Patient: sex M, age 65
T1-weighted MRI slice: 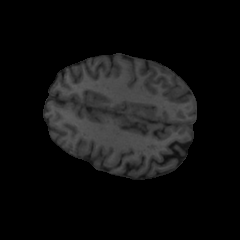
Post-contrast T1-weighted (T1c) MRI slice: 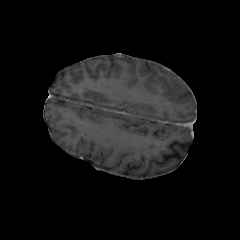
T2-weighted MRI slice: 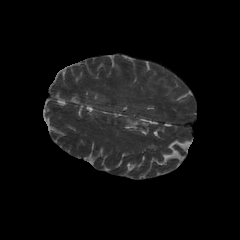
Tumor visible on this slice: no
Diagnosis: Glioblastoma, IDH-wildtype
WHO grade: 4